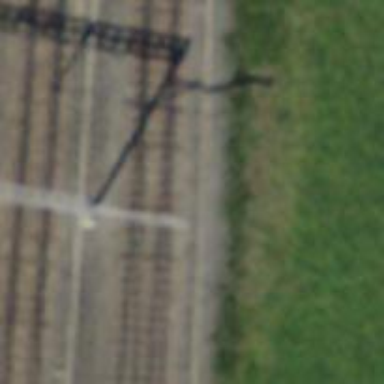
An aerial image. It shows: Railway switch.